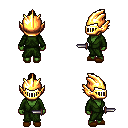
a pixel art fantasy rpg character, female body template, orc, green skin, green robe, magenta pants, brown short topknot hairstyle, gold helm, brown slippers, dagger, four views (front, back, left, right), 2x2 character sprite sheet, small pixel art, hard edges, no anti-aliasing